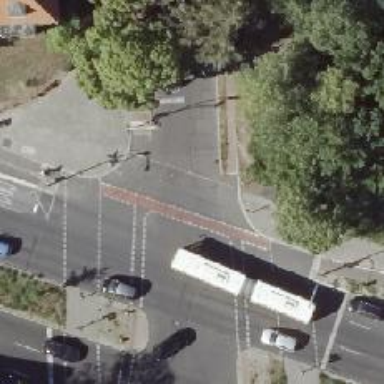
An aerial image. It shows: Asphalt footway with crossing controlled by traffic signals.